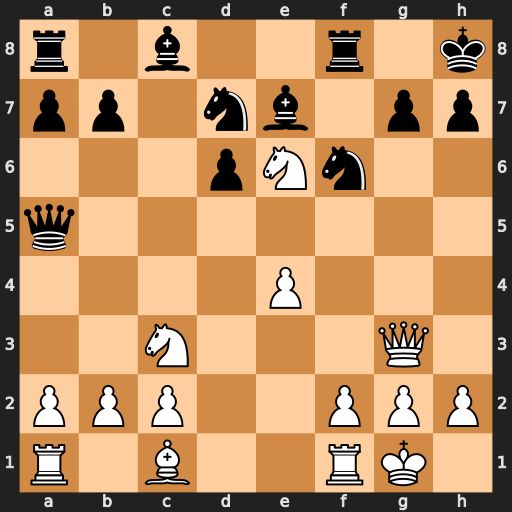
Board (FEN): r1b2r1k/pp1nb1pp/3pNn2/q7/4P3/2N3Q1/PPP2PPP/R1B2RK1
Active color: w
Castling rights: -
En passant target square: -
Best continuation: Qxg7#